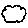
Label: cloud